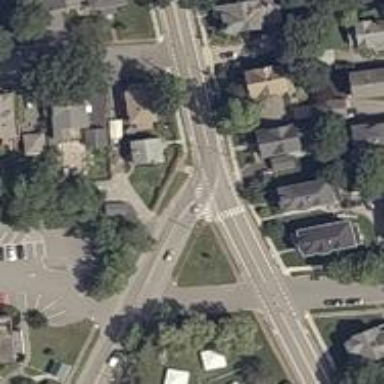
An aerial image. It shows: Uncontrolled zebra crossing.